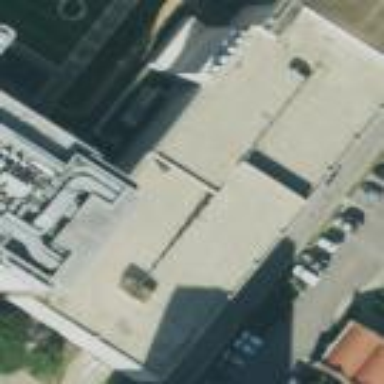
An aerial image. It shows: Multi-storey parking building.